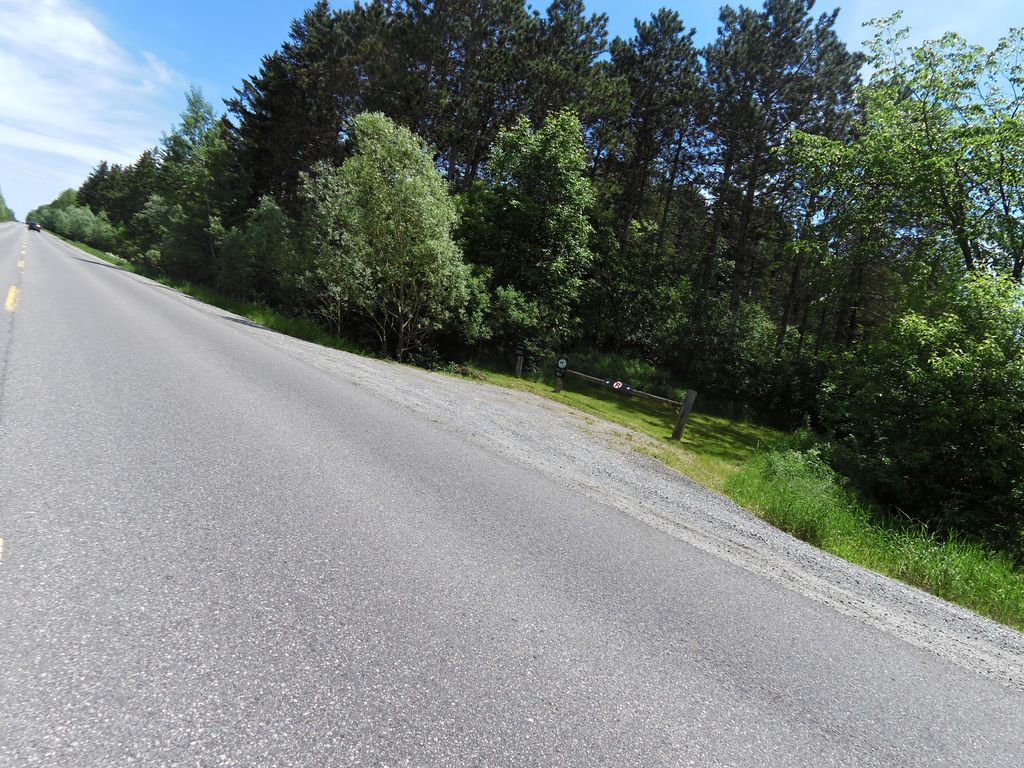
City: ottawa-gatineau